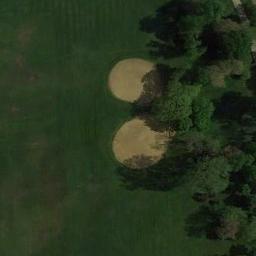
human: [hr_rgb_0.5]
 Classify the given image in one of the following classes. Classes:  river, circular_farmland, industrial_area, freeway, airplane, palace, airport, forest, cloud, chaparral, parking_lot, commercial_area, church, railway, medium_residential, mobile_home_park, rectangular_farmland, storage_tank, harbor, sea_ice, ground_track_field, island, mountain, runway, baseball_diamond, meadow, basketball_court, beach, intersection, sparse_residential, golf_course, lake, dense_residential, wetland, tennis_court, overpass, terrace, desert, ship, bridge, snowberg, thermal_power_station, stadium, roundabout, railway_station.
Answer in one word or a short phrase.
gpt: baseball_diamond